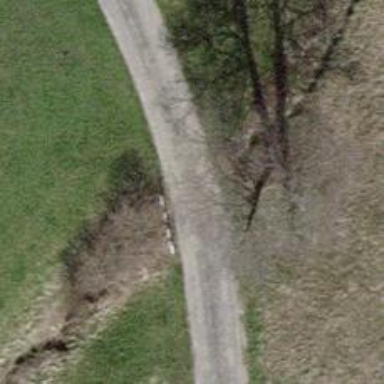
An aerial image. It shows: Track road on bridge with grade 1 tracktype.